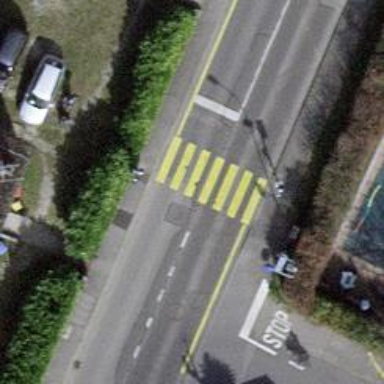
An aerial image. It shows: Crossing with traffic signals.